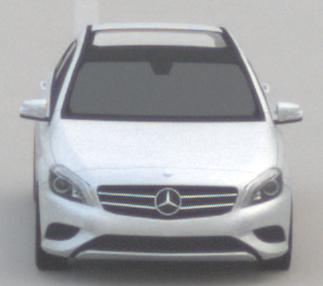
Make: Mercedes-Benz
Model: A 180
Detailed model: A-Class (176)
Model produced from: 2012/09
Model produced until: 2015/07
Doors: 5
Color: white
Road condition: dry road
Daytime: morning or afternoon
Contrast: low contrast